Question: I am new in Matlab and I am trying to plot this function in Matlab:

I am using the following code:
'''
t = -2*pi:0.01:2*pi;
f = sum(cos(2*pi*i*t), i = 1 .. 10);
plot(t, f)
'''
But I getting this message error:
'''
f = sum(cos(2*pi*i*t), i = 1 .. 10);
|
Error: The expression to the left of the equals sign is not a valid target for an assignment.
'''
Can anyone help me?
'''
EDIT: I am using Matlab 2013a
'''
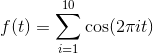
Answer: '''
t = -2 * pi : 4 * pi / 500 : 2 * pi;
f = sum(cos(2 * pi * (1 : 10)' * t), 1);
plot(t, f);
'''
-